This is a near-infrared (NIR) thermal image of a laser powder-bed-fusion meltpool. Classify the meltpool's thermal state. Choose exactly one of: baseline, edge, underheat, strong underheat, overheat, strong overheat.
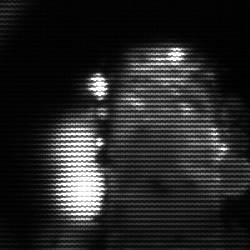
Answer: strong underheat